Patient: sex F, age 54
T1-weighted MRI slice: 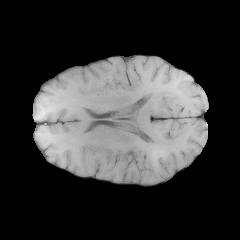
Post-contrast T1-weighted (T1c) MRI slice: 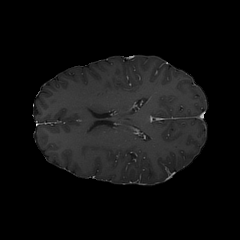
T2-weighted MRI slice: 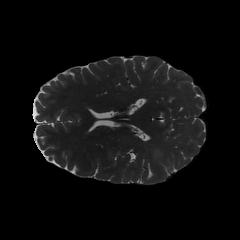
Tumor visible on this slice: no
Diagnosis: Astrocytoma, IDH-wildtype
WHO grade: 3